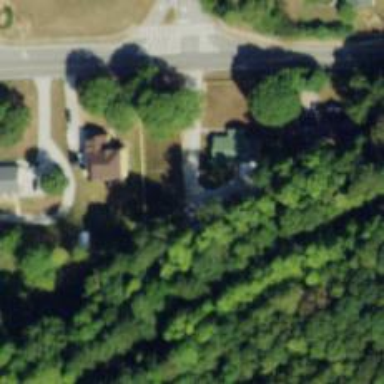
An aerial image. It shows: Driveway leading to service road.